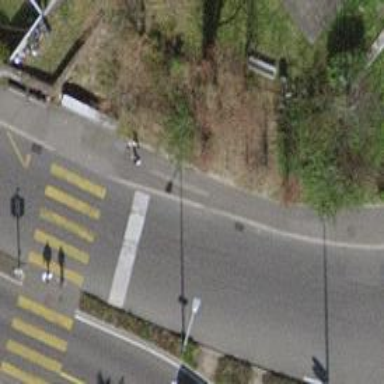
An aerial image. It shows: Road with traffic signals.